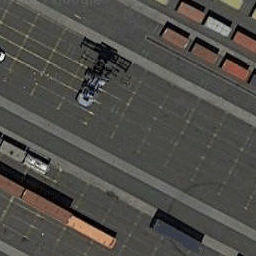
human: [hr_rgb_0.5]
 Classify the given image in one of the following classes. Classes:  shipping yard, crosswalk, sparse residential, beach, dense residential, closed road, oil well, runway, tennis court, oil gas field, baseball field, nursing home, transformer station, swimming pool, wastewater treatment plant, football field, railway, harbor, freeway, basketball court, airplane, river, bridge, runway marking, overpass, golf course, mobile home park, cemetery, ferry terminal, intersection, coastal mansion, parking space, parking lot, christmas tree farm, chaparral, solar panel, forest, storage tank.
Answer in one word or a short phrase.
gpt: shipping yard